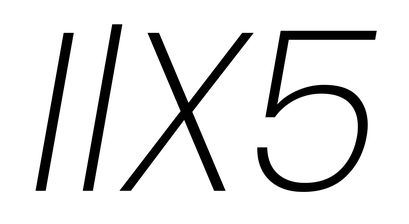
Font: Poppins-ExtraLightItalic